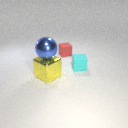
large yellow metal cube below large blue metal sphere